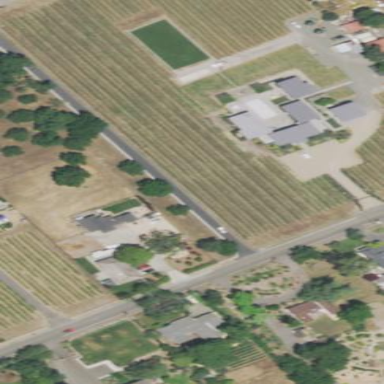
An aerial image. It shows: Vineyard growing grapes.